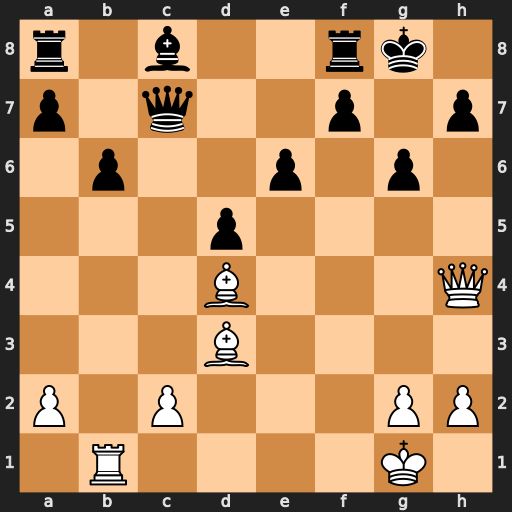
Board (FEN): r1b2rk1/p1q2p1p/1p2p1p1/3p4/3B3Q/3B4/P1P3PP/1R4K1
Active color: w
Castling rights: -
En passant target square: -
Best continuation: Qf6 e5 Bxe5 Qxe5 Qxe5